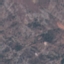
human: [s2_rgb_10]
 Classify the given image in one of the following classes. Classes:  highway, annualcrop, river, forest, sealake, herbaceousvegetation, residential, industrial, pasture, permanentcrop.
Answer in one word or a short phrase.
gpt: HerbaceousVegetation